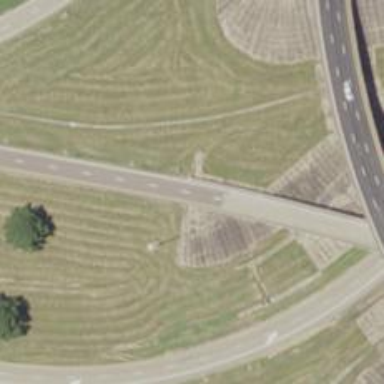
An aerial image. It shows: Bridge over motorway_link.